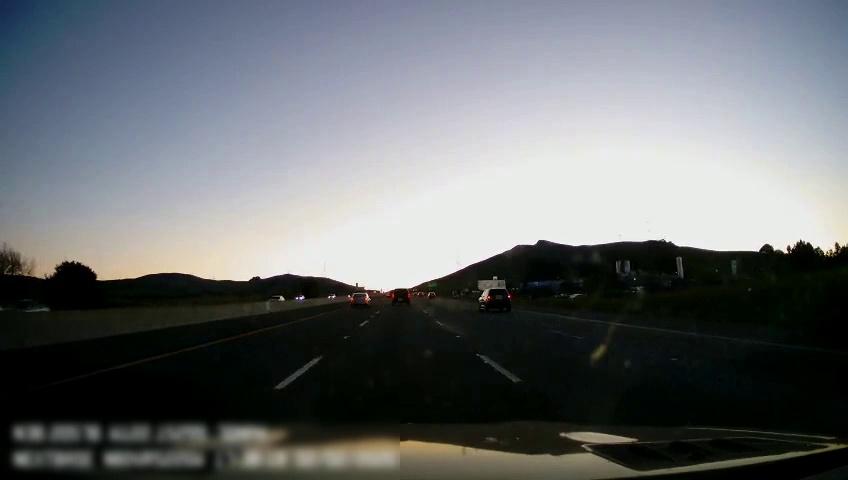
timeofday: Day
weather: Sunny
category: Drivable Space
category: Vehicles | Car
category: Vehicles | SUV
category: Vehicles | SUV
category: Vehicles | Car
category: Vehicles | Car
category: Vehicles | Car
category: Vehicles | Car
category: Lanes | Alternate Lane
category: Lanes | Current Lane
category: Lanes | Current Lane
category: Lanes | Alternate Lane
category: Lanes | Alternate Lane
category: Traffic | Signs